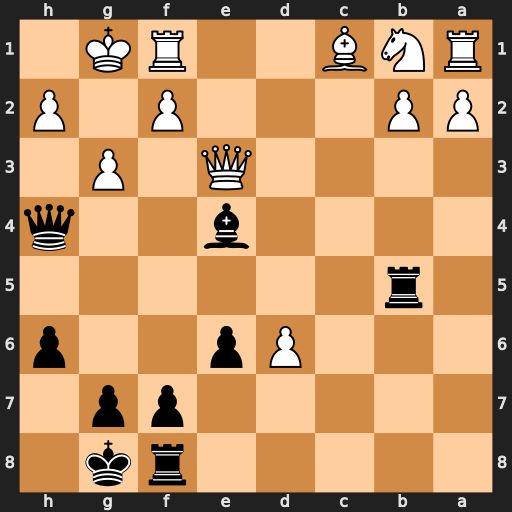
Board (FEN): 5rk1/5pp1/3Pp2p/1r6/4b2q/4Q1P1/PP3P1P/RNB2RK1
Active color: b
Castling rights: -
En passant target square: -
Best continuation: Qxh2+ Kxh2 Rh5+ Kg1 Rh1#